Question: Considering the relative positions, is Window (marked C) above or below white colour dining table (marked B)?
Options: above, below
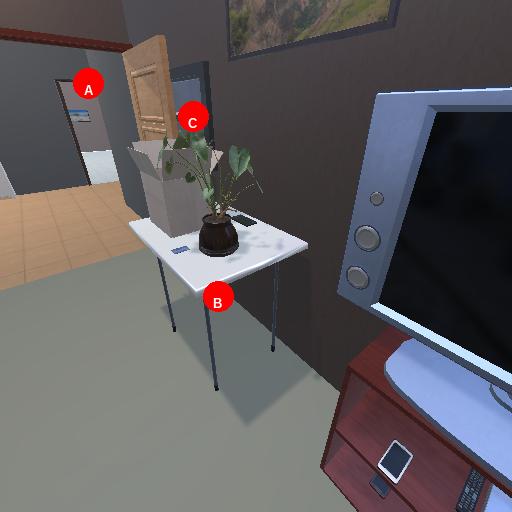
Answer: above